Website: bh-photo
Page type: gifting
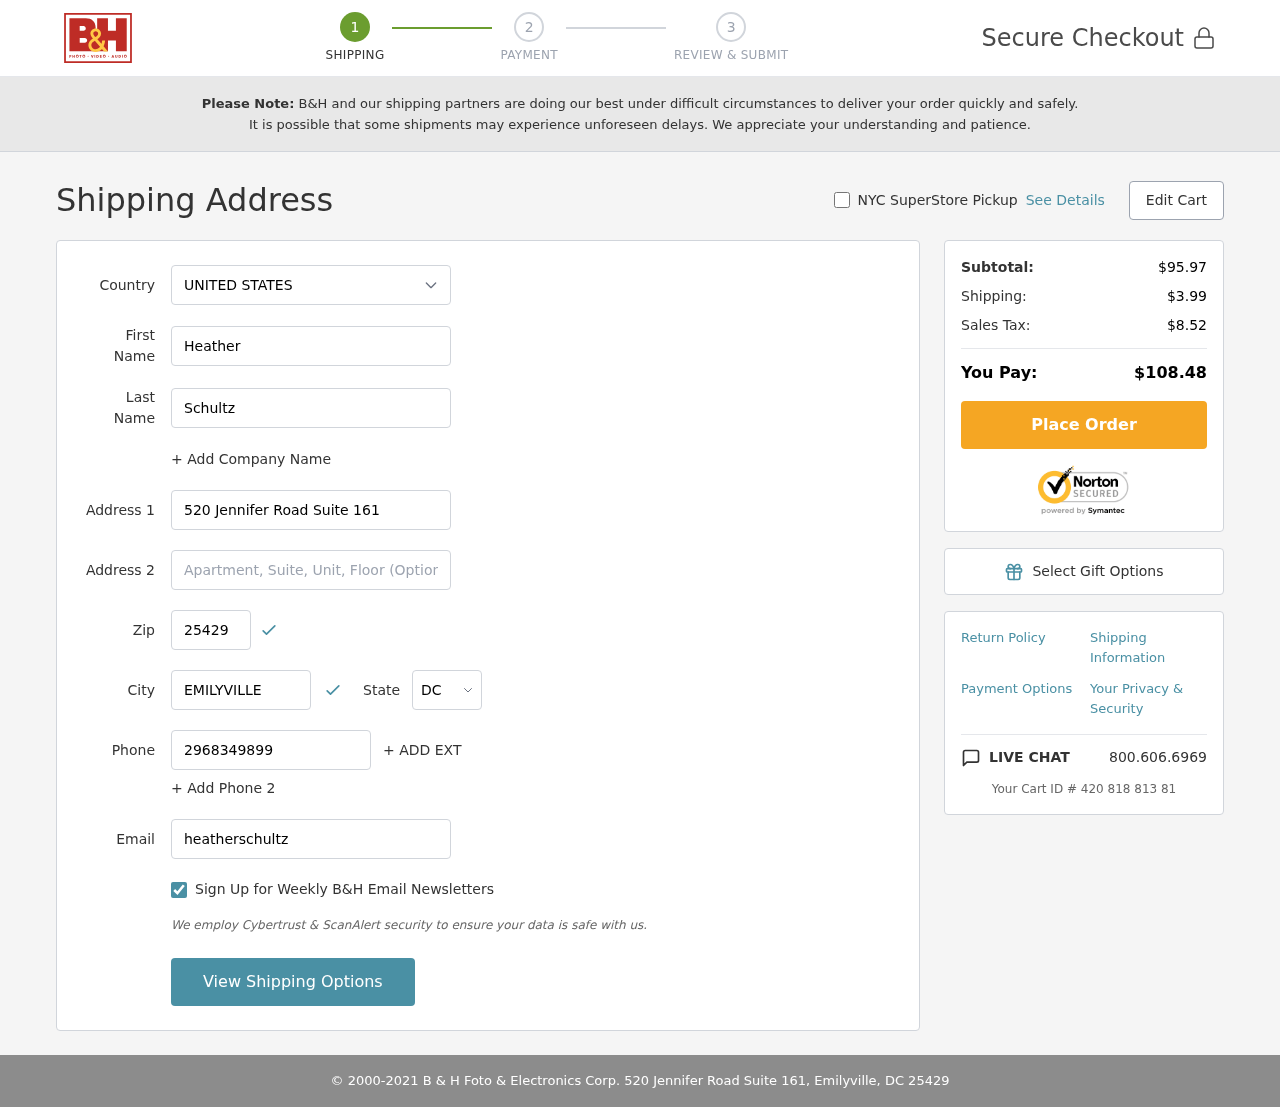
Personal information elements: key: PII_CITY
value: Emilyville
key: PII_COUNTRY
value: United States
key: PII_EMAIL
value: heatherschultz@gmail.com
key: PII_FIRSTNAME
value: Heather
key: PII_LASTNAME
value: Schultz
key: PII_PHONE
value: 2968349899
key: PII_POSTCODE
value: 25429
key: PII_STATE_ABBR
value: DC
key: PII_STREET
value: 520 Jennifer Road Suite 161
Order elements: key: ORDER_SUBTOTAL
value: $95.97
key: ORDER_SHIPPING_COST
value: $3.99
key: ORDER_TAX
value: $8.52
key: ORDER_TOTAL
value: $108.48
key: ORDER_ID
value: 420 818 813 81